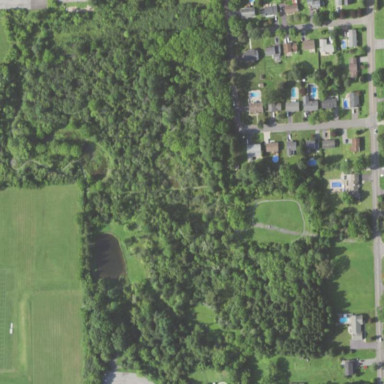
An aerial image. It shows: Park with nature trails for walking. Located behind the local college.